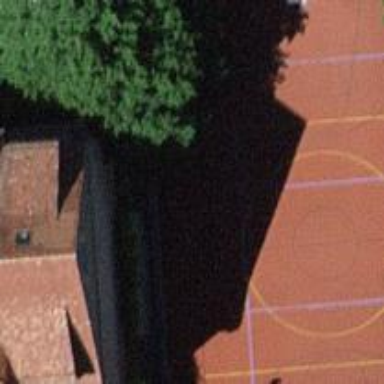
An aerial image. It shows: Tartan-surfaced pitch used for basketball and tennis.